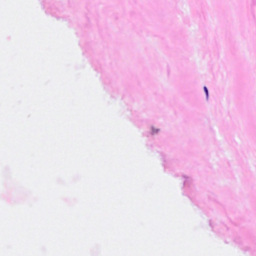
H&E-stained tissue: Breast